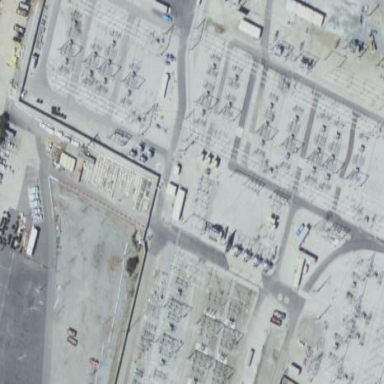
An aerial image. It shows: Transmission-level power substation.